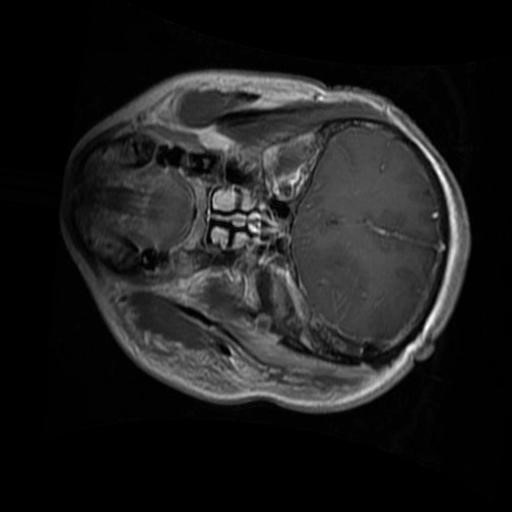
Label: brain_glioma